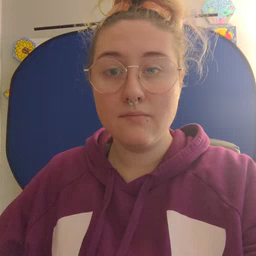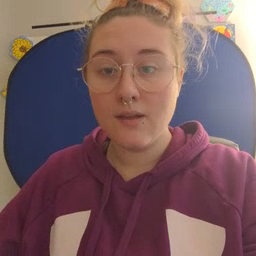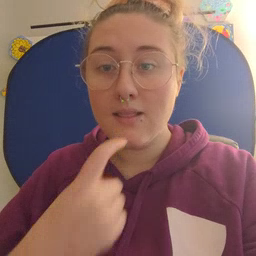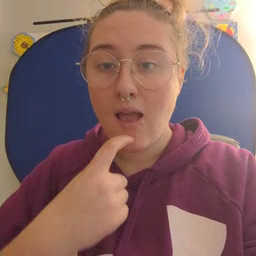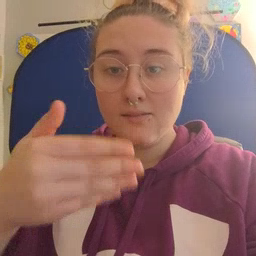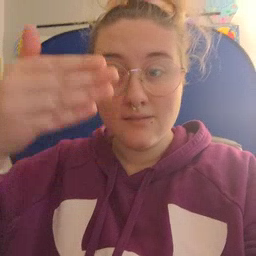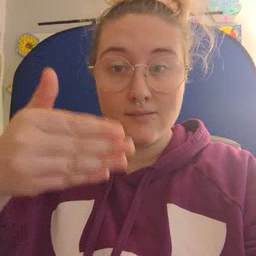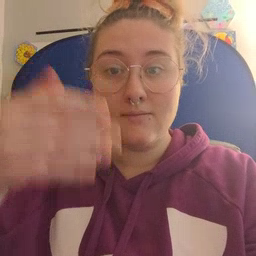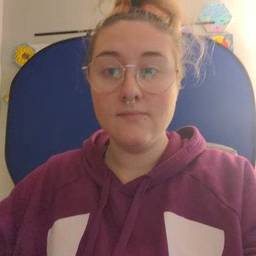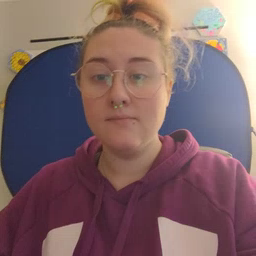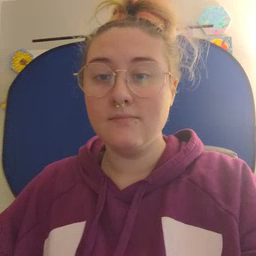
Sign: glasswindow